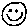
Label: smiley face